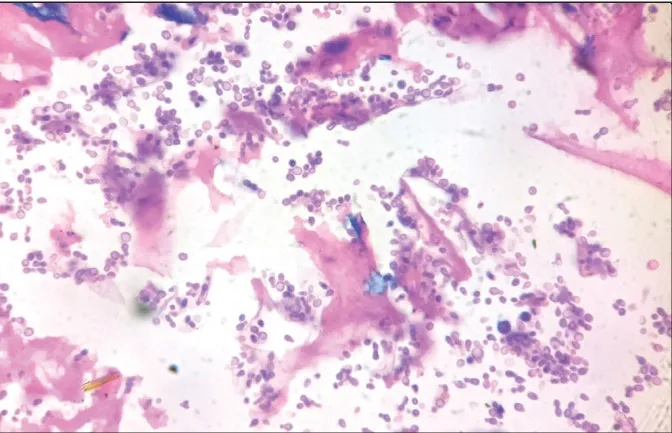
Numerous budding yeasts in mucoid & necrotic background [Haematoxylin & Eosin x 100].
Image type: pathology (h&e)